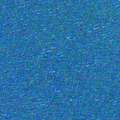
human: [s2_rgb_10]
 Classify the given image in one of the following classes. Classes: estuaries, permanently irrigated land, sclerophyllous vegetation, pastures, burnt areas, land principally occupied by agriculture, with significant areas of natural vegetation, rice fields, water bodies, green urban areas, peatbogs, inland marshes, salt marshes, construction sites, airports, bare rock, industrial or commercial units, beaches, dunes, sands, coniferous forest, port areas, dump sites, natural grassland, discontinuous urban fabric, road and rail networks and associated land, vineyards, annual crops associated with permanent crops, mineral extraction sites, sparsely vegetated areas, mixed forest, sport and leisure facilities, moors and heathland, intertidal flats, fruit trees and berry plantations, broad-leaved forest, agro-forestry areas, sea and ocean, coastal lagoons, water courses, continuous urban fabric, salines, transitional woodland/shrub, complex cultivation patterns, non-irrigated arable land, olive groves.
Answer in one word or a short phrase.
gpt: sea and ocean